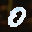
Label: 0